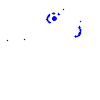
Particle: pion